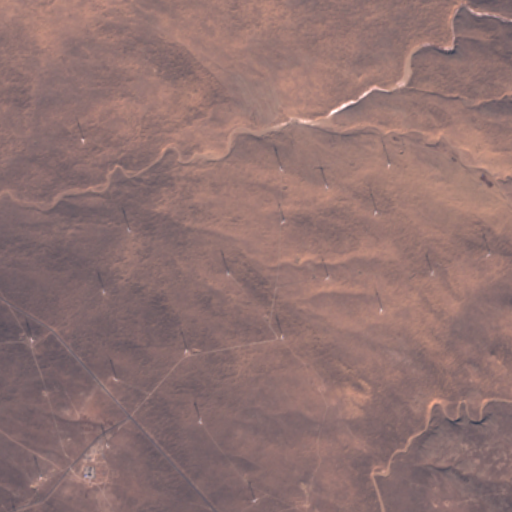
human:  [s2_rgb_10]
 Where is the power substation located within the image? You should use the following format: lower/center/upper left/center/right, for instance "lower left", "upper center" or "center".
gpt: The power substation is located in the lower left of the image.
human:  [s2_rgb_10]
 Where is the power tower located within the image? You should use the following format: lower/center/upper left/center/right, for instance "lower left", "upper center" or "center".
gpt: There is no power tower in the image.